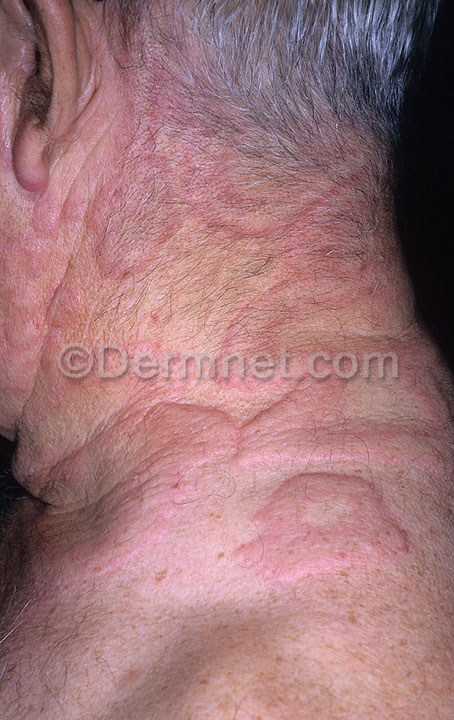
Disease: Urticaria Hives